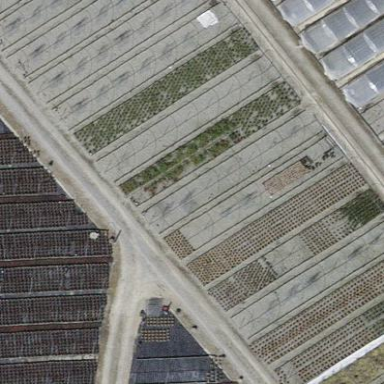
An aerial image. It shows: Plant nursery.